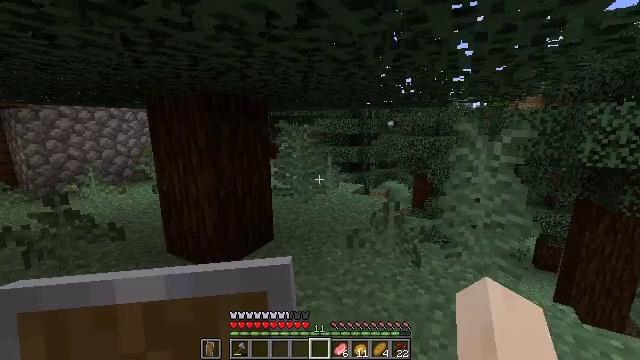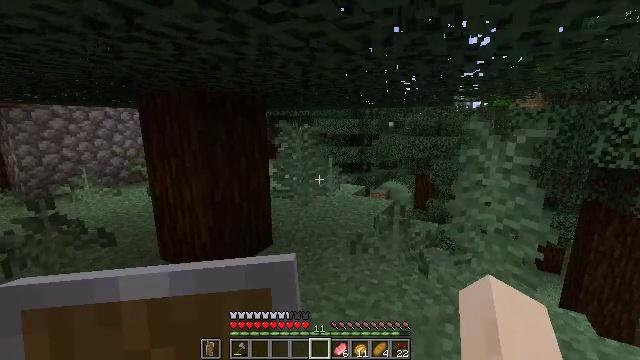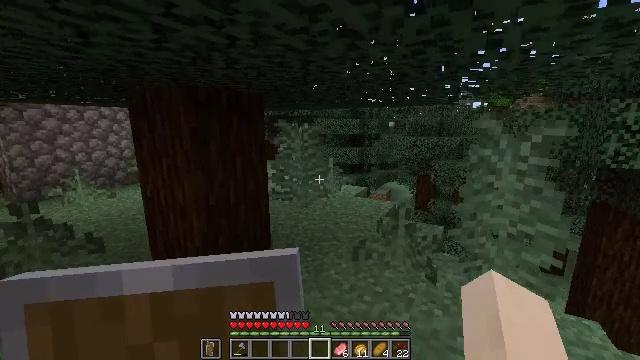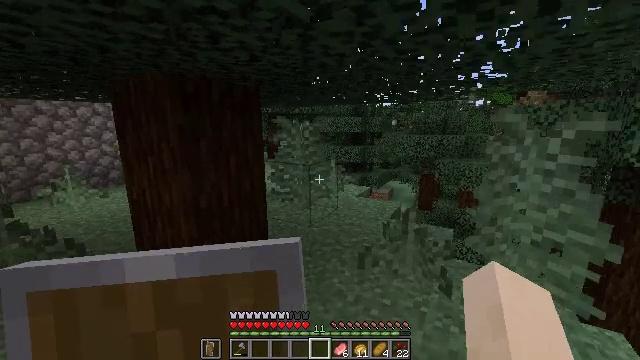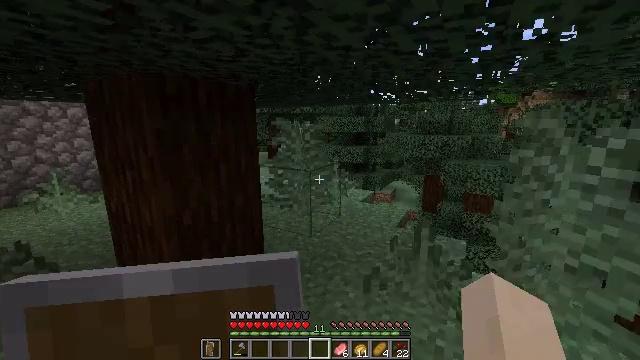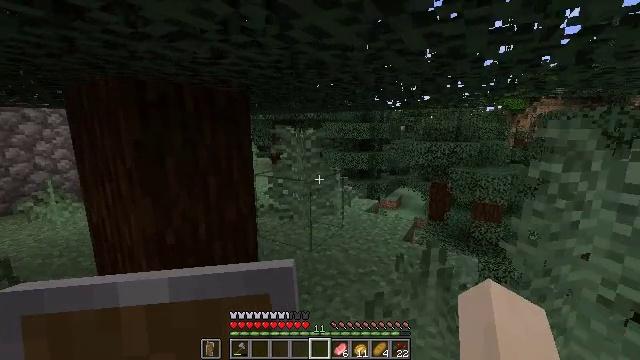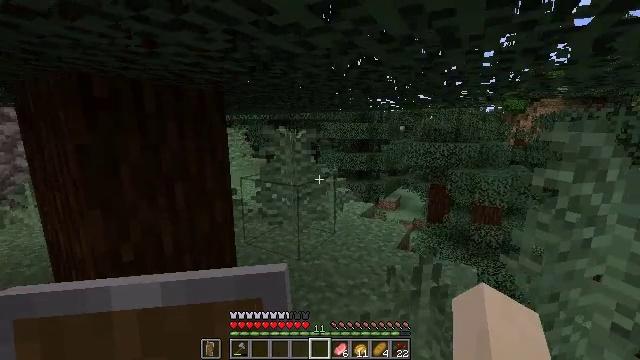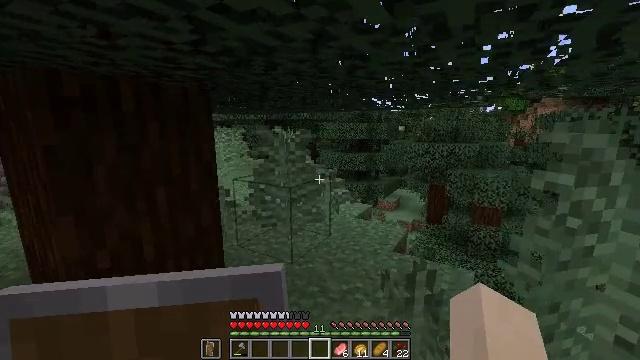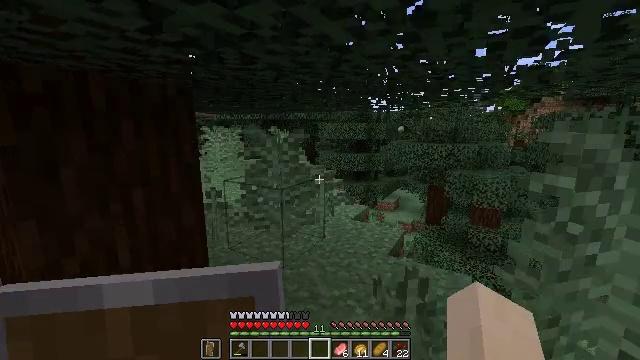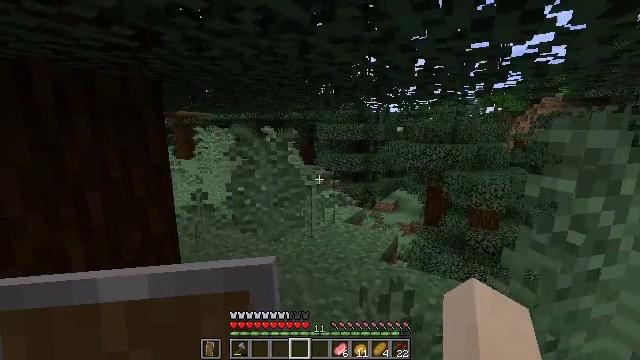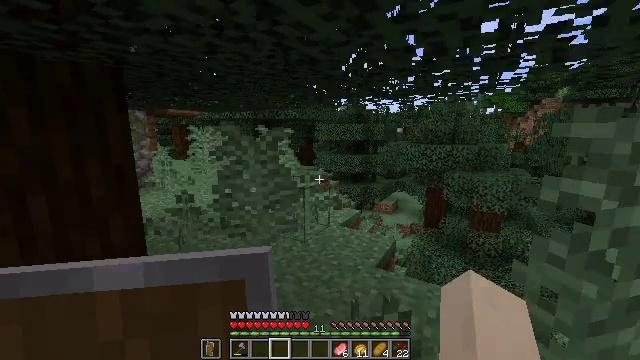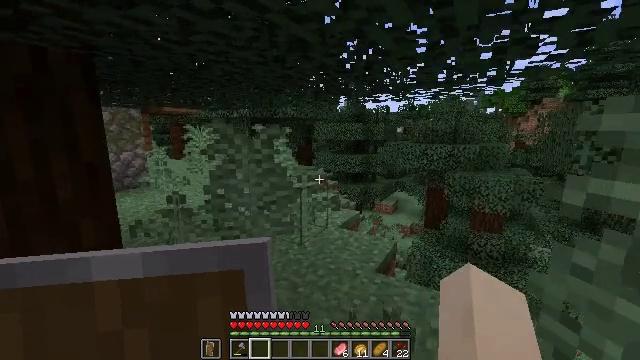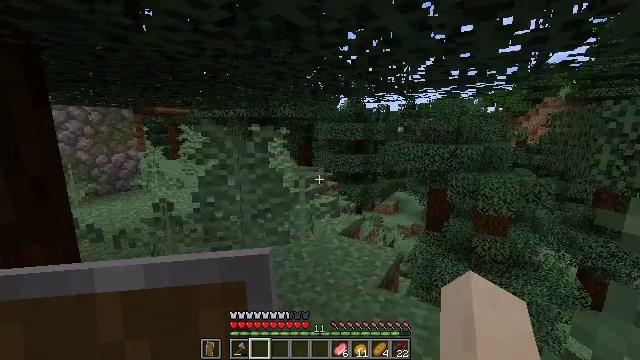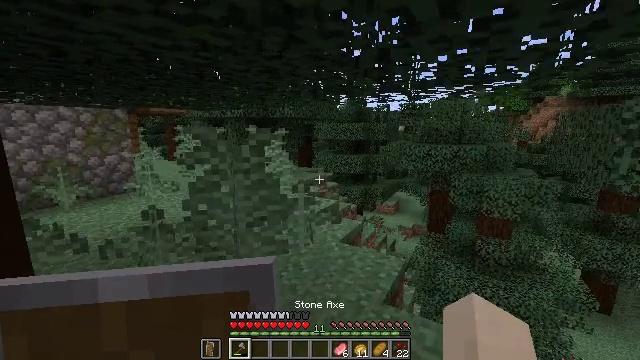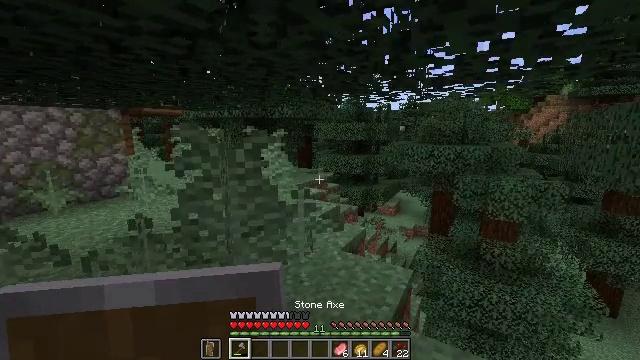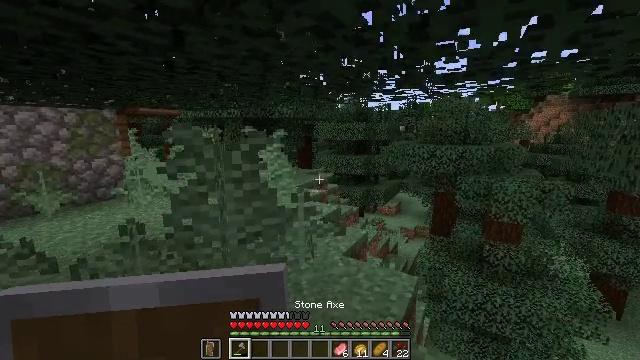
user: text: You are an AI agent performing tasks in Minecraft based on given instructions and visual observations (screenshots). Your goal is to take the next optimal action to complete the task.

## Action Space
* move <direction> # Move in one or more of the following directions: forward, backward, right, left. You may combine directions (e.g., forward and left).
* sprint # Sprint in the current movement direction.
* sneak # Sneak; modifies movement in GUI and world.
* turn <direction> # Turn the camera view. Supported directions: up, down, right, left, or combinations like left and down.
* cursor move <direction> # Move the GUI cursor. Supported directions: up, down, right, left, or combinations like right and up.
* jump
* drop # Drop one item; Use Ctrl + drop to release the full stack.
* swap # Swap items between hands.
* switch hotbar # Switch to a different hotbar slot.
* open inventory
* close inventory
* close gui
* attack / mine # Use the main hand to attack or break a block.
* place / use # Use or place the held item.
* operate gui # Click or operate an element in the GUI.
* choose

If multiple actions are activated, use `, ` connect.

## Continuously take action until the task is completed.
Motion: motion action
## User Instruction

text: Kill a zombie villager.
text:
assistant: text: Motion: move forward
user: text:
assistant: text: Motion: move forward
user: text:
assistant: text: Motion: move forward
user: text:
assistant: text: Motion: move forward
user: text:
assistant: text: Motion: move forward and move right, turn left and up
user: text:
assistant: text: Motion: move forward and move right
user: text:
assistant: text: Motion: move forward and move right
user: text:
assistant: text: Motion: move forward and move right
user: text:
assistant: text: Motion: move forward
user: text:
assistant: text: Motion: move forward
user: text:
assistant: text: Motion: move forward
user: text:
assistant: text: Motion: move forward
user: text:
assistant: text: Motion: move forward
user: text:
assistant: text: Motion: move forward
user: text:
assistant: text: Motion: move forward
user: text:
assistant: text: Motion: move forward
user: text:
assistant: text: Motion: move forward
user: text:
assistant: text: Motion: move forward
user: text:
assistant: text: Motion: move forward
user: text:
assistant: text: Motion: move forward
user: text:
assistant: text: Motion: move forward
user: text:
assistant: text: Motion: move forward
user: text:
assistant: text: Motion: move forward
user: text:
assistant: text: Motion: move forward
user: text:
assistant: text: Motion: move forward, sprint
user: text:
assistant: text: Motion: move forward, sprint, turn left
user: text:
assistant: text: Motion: move forward, sprint, turn left
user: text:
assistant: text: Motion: move forward, sprint, turn left and down
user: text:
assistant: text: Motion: move forward, sprint, turn left
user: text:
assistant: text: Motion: move forward, sprint, turn left